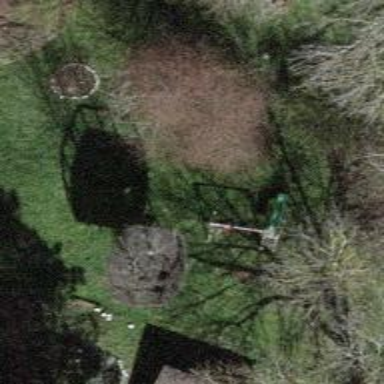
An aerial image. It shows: Playground with swings.